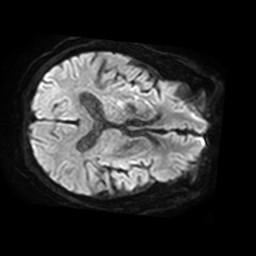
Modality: TRACE
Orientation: axial
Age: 78
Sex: male
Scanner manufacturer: philips
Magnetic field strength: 3 T
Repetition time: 3.776 s
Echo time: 0.06024 s